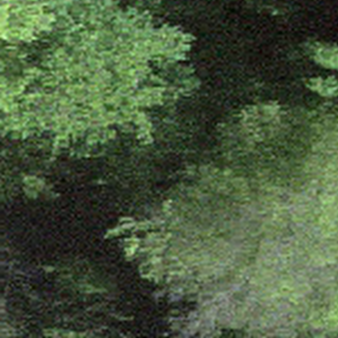
Label: other